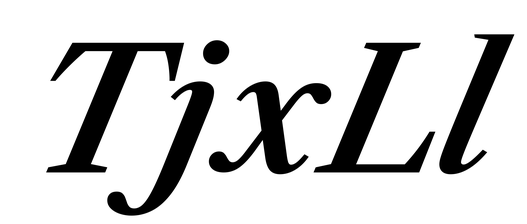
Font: LibreCaslonText-Italic_SemiBold_Italic